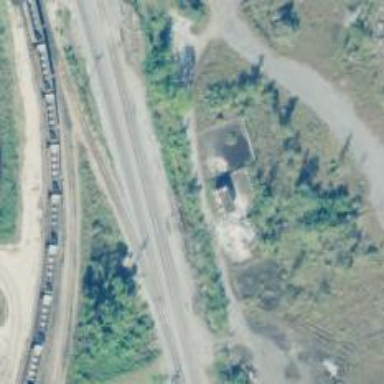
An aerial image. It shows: Railway spur junction.